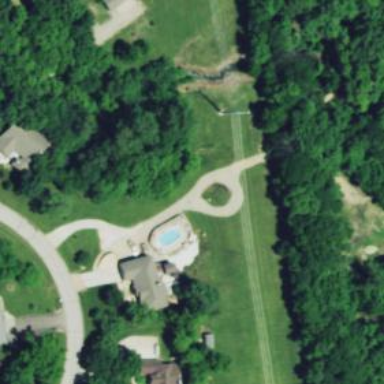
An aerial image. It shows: Driveway.